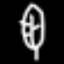
Label: leaf